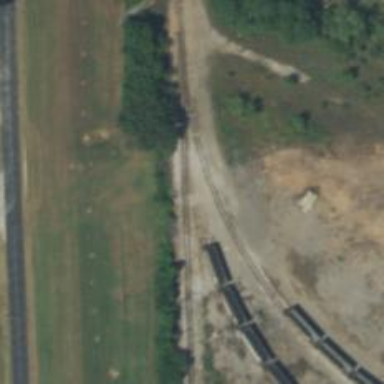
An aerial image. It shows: Abandoned railway.